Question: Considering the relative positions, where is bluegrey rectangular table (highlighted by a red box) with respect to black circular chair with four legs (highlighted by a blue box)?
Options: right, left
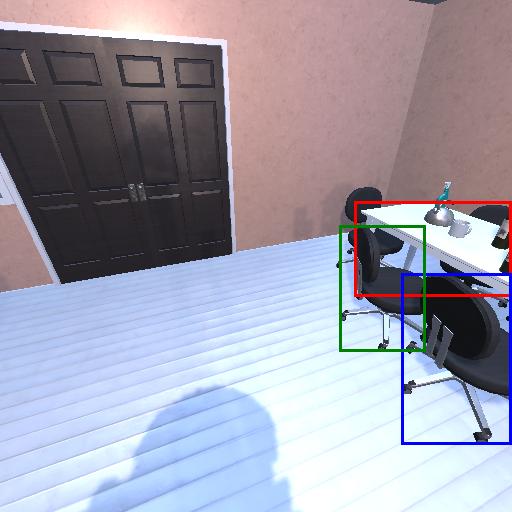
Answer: right